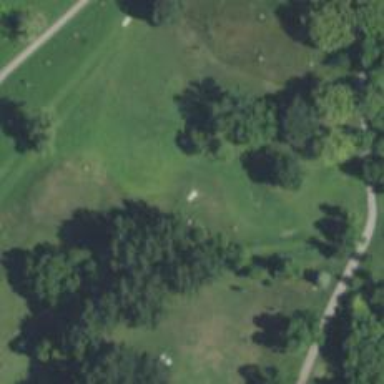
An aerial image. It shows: Disc golf tee.